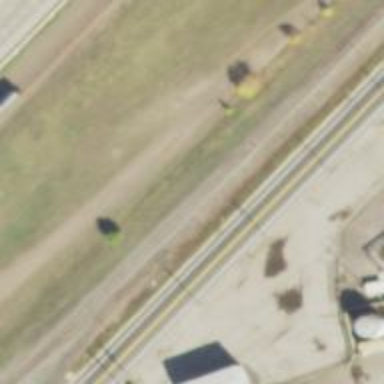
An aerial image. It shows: Abandoned railway.